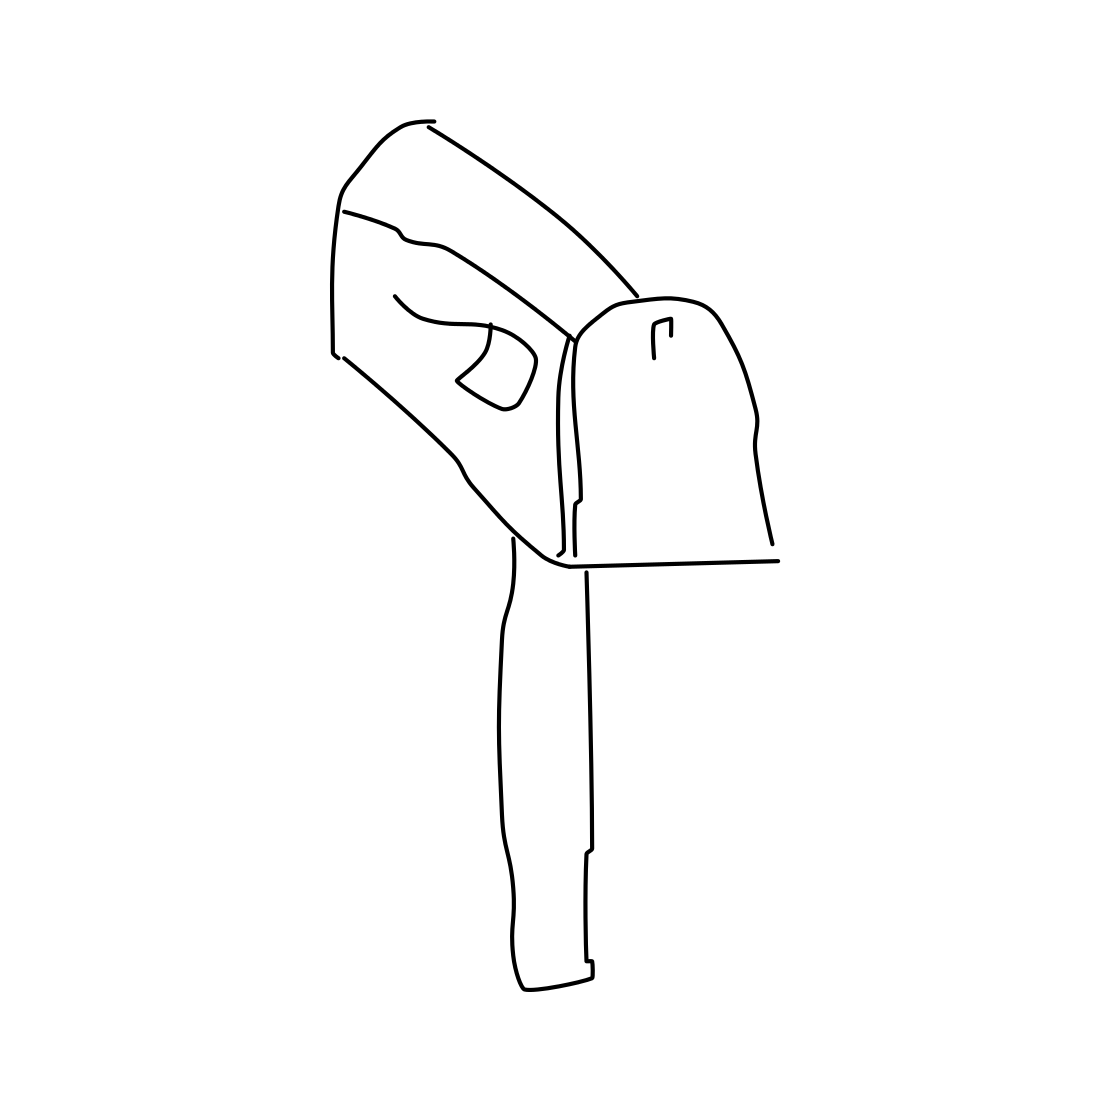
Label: mailbox